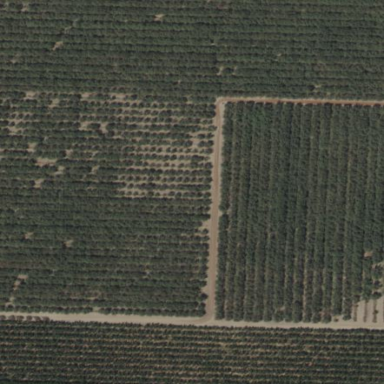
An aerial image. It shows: Orchard filled with almond trees.